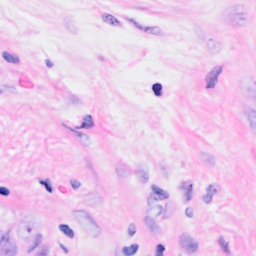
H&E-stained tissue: Breast